Interaction volume radius: 10 \u00c5
Interaction volume height: 25 \u00c5
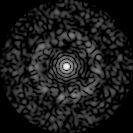
Disorder parameter: 0.84